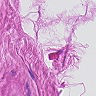
Metastatic tissue present: no